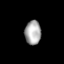
Tissue: lung
Cell type: Epithelial cells
Senescence score: 0.1851
Nuclear area (px): 385
Mean DAPI intensity: 168.26